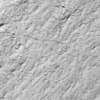
Atmospheric dust classification: not_dusty